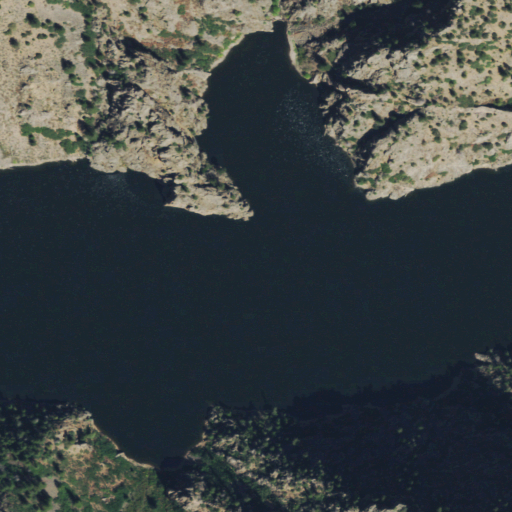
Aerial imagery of valley in Colorado named Myers Gulch containing open water, evergreen forest, shrub, deciduous forest, and grassland